Question: I had this working perfectly fine until just today when suddenly all of my js files being loaded via requirejs cannot be found and its because requirejs decided to give each a '.map' file extension rather than the '.js'
I added the '.js' to the paths just to see and then requirejs still failed because it pointed to 'jquery.min.js.js'
I'm baffled how this would suddenly change for no reason at all. Does anyone have any ideas?
'''
require.config
baseUrl: 'javascripts'
paths:
jquery: 'vendor/jquery-1.10.2.min'
underscore: 'vendor/underscore.min'
backbone: 'vendor/backbone.min'
shim:
underscore:
exports: '_'
backbone:
deps: ["underscore", "jquery"]
exports: "Backbone"
require [
'jquery',
'underscore',
'backbone'#,
], ($, _, Backbone) ->
$('body').prepend "<div class='marking-up-header'></div>"
'''
Again this was working just fine the last time I worked on this and coming back to it today it was screwed up.
Ok, so I took out require.js altogether and now I'm getting the same missing errors with the '.map' still. I opened it up in safari (I was using chrome) and I'm not getting these errors at all. Is Chrome having a stroke? does anyone have any idea?
Thanks.
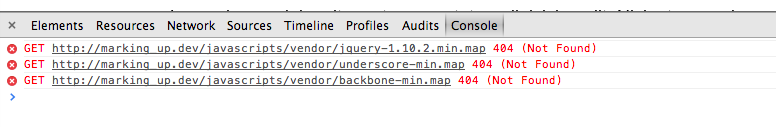
Answer: As @alexanderb noted, this is happening because of the recent support for source maps in Chrome. To prevent this from happening (if you are not interested in using source maps for minified files), go to the Dev Tools settings panel and uncheck "Enable source maps" under the "Sources" section. Note however, that this turns off source-map functionality for all minified files that have specified a source map using '// @ sourceMappingURL=jquery-1.10.2.min.map'. No need to edit any files.